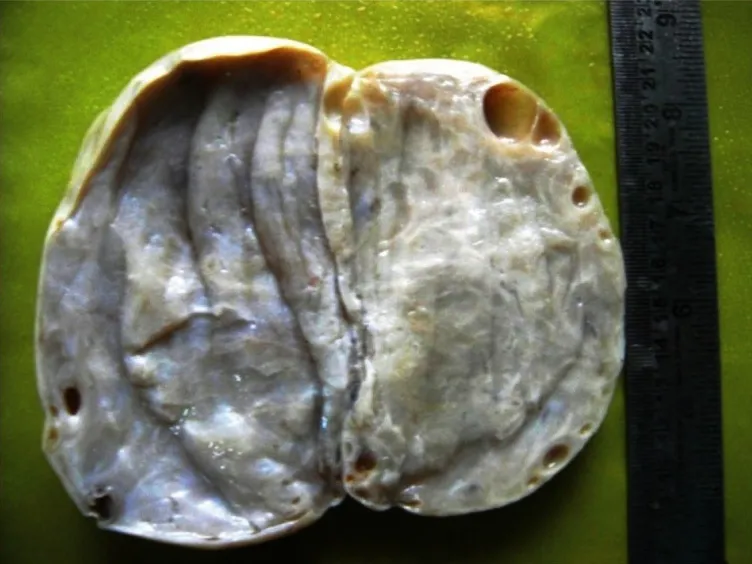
The sectioned surface typically exudes watery fluid after cutting with a knife due to the pressure of the edema.
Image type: medical_photograph (other_medical_photograph)